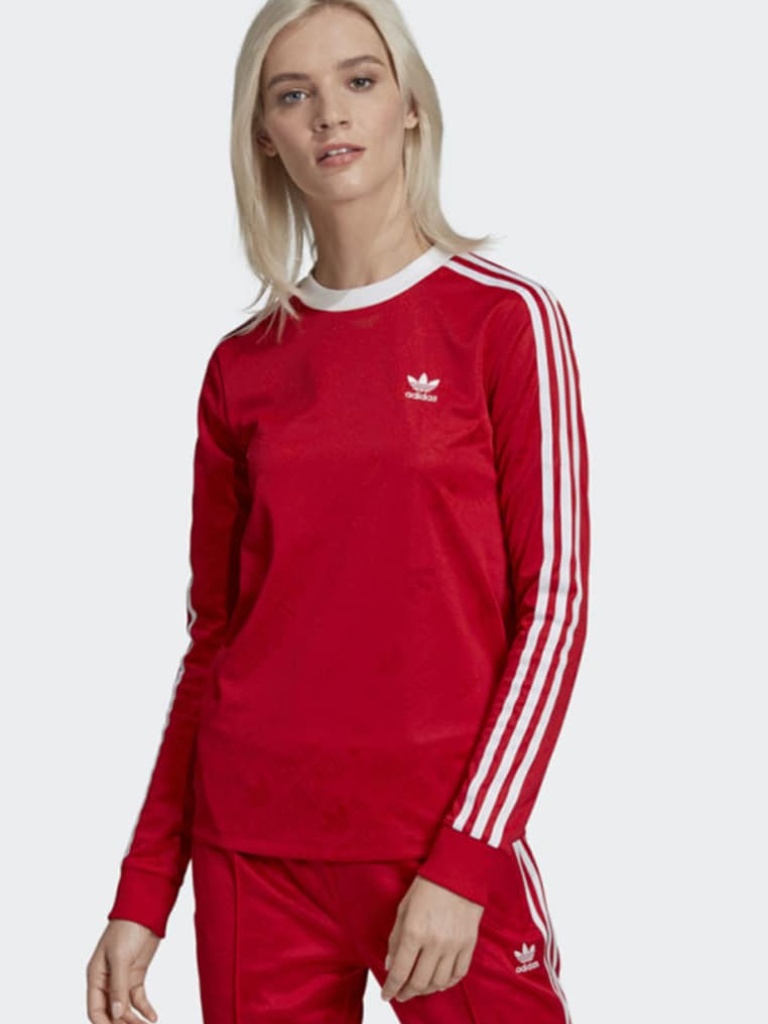
cotton relaxed a long-sleeved with the sleeves down hip length Untucked crew t-shirt